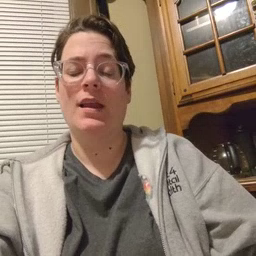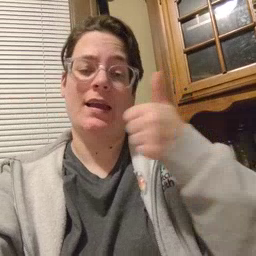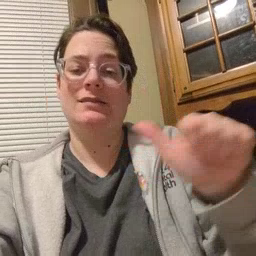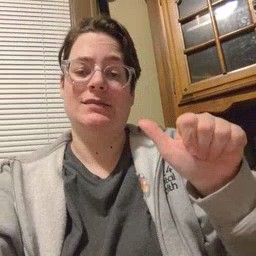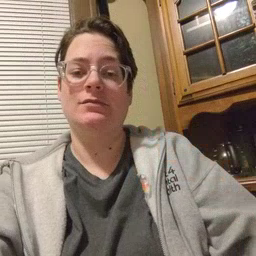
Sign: any